Aerial crown-view tile of a tropical tree (Barro Colorado Island, Panama), acquired 20250124:
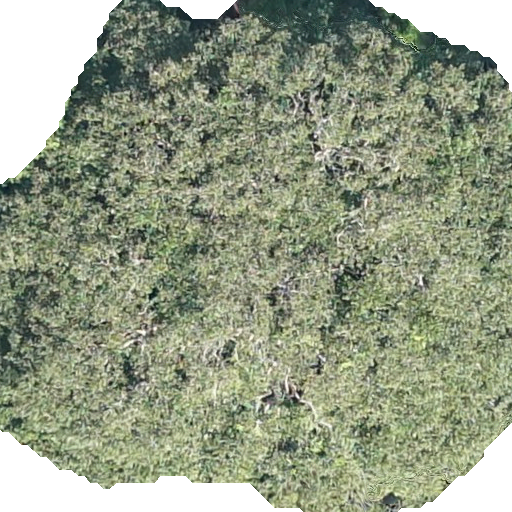
Species: Dipteryx oleifera
GBIF accepted scientific name: Dipteryx oleifera
Crown area: 388.469 m²